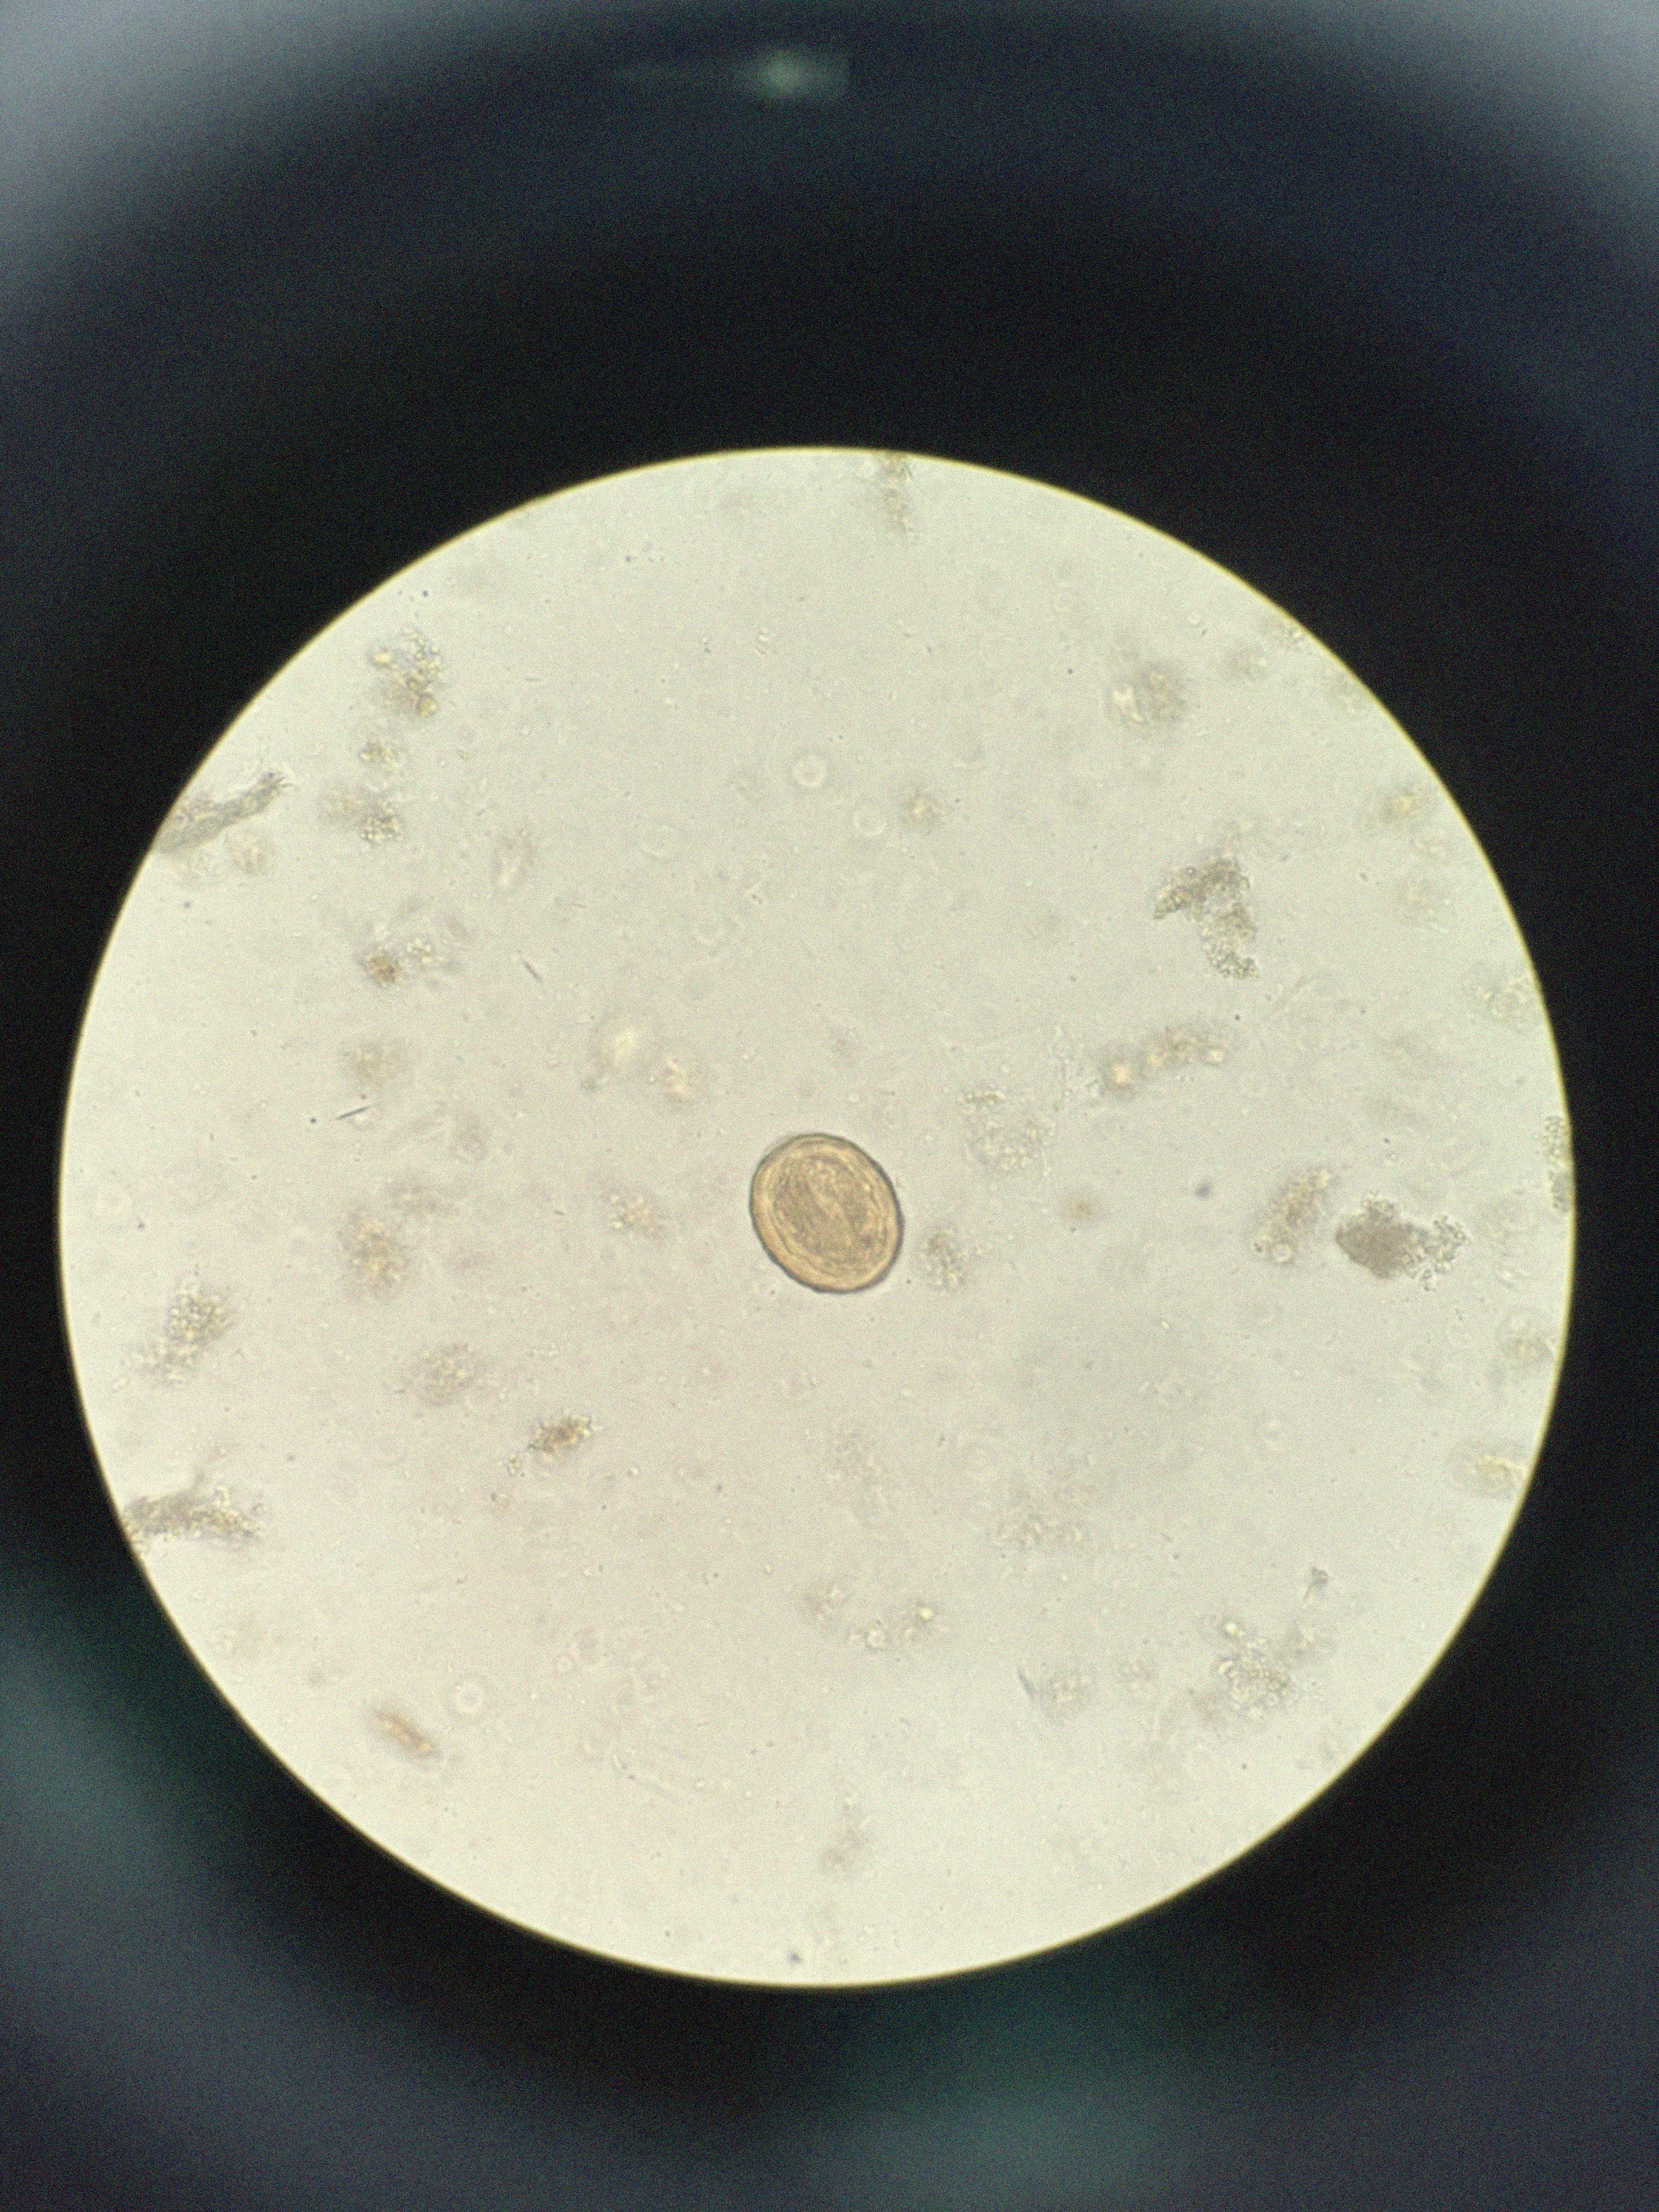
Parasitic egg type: Ascaris lumbricoides